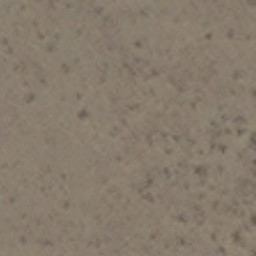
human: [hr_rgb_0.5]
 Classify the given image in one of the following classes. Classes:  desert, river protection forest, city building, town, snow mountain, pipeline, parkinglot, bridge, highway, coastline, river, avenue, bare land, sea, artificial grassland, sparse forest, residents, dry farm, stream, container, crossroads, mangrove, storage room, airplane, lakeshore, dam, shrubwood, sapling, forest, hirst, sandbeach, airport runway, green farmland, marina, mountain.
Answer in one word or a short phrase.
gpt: bare land